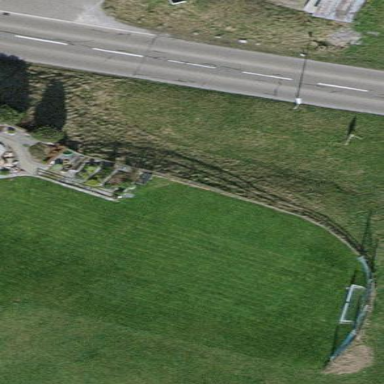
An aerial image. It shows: Grass pitch designated as leisure land.